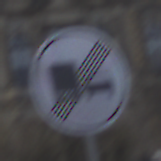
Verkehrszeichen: EndeUeberholverbotKraftfahrzeuge
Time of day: MorningAfternoon
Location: Outdoor (Urban)
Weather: PartlyCloudy
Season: NotSpecified
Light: Natural